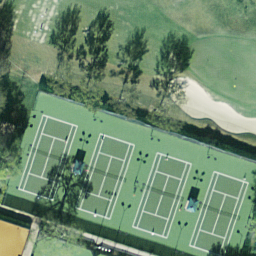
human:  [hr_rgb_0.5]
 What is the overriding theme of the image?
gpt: tennis court